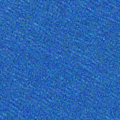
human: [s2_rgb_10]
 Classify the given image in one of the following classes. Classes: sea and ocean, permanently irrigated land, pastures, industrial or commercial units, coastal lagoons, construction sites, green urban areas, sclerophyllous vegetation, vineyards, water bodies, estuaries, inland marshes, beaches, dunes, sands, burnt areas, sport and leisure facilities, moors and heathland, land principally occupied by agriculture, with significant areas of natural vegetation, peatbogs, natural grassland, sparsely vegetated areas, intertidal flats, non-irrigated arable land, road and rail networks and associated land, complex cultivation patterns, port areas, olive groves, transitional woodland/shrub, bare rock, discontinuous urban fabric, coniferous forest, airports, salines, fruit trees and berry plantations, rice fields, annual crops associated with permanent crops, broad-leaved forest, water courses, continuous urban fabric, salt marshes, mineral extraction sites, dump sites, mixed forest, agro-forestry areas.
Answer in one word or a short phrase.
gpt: sea and ocean